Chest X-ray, PA view. Patient: 51 years old, sex F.
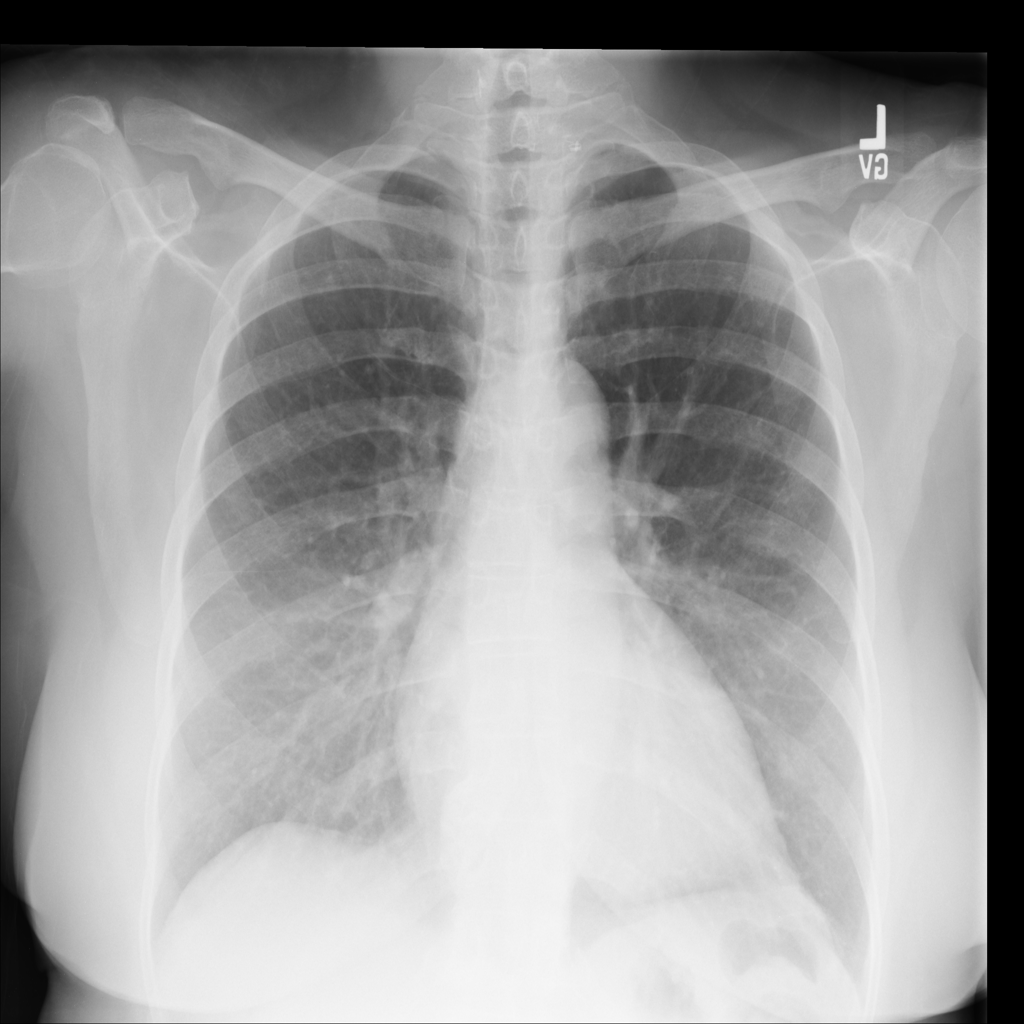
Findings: No Finding